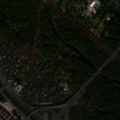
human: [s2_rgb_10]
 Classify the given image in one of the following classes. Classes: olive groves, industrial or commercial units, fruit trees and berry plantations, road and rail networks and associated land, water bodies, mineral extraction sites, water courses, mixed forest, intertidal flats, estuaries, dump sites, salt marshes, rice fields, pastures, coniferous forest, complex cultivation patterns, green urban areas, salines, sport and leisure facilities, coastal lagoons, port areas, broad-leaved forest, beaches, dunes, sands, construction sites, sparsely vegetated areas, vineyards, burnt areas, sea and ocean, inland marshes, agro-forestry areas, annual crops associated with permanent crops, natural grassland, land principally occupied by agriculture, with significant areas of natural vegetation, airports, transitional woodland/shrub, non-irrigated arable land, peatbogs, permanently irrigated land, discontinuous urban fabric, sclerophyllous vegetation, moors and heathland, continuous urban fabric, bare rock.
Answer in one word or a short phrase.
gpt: continuous urban fabric, discontinuous urban fabric, industrial or commercial units, road and rail networks and associated land, green urban areas, sport and leisure facilities